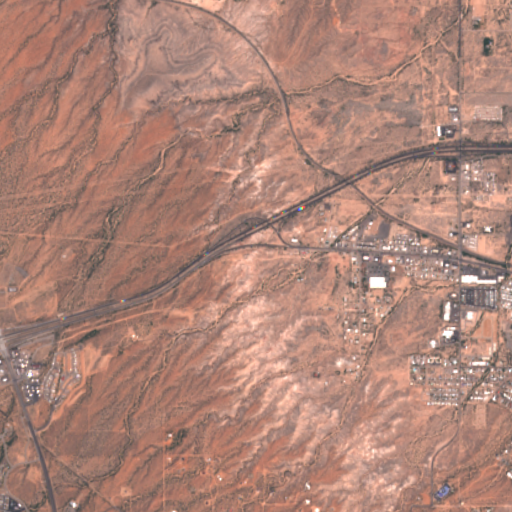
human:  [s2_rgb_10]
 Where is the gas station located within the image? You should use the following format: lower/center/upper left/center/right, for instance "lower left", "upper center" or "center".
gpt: The gas station is located in the lower left of the image.
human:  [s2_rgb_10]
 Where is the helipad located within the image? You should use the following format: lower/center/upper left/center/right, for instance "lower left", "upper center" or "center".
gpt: The helipad is located in the center right of the image.
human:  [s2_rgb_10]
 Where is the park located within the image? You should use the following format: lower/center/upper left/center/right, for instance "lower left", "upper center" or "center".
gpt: The park is located in the lower right of the image.
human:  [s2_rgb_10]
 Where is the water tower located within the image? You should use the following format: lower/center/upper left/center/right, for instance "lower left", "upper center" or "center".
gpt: The water tower is located in the lower right of the image.
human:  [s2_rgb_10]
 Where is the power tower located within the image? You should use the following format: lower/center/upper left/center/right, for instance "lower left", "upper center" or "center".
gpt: There is no power tower in the image.